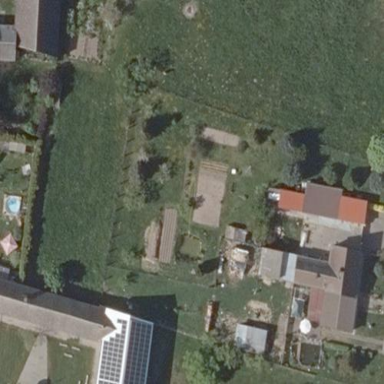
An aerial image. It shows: Farmyard area.